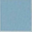
Piece: xx